Question: So far I've learned that (usually) when you assert, you should also throw. At first I wasn't sure it was right, it just made sense, and then <URL> verified.
The problem I have is that it causes repeated-code (at least via contracts). Here's an example of a name field that can't be null or white-space:
'''
public String Name
{
get { return _name; }
set
{
Contract.Requires(String.IsNullOrWhiteSpace(value) == false, "Names cannot be null or whitespace.");
if (String.IsNullOrWhiteSpace(value))
throw new ArgumentException("Names cannot be null or whitespace.");
_name = value;
}
}
'''
Clearly both the condition, and the error message are repeated.
How should I handle it? In one property it's manageable but in a class with multiple fields it's littering.
## Additional Information
I thought of using 'Contract.Requires<TException>' (which would assert in debug and throw in release), but the condition (which is the code) would be the message of the exception, which would most likely be displayed to the user (a user would probably like to know why his program crashed, and I wouldn't want to show the actual code). Here's an example:
'''
static void MyFunction(Boolean youCanSeeMyCode = false)
{
Contract.Requires<Exception>(youCanSeeMyCode, "(This is the exception's message)");
}
...
try
{
MyFunction();
}
catch (Exception ex)
{
MessageBox.Show(ex.Message, "Error");
}
'''

Any suggestions? I'm at a loss.
---
It made sense because if you only use assert and you still have a bug somewhere that you're unaware of, the release build would carry on as if everything's okay and hell could break loose.
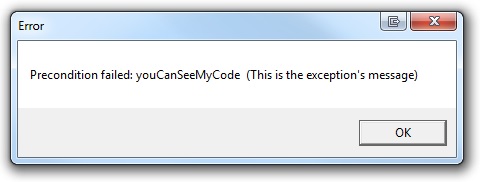
Answer: The answer you've linked to is about 'Debug.Assert', which is turned off for release builds by default. I've never liked that idea - it's like saying that it's only worth wearing a seatbelt when you're learning to drive, but not when you're driving at speed.
I would encourage you to use 'Contract.Requires' (no separate explicit throw statement) and then make sure that you configure your project so that preconditions are still checked in release builds. Your concern about the message being displayed to the user isn't a concern which should be addressed here - it should be addressed in your general exception handling. If you don't want to show exception messages to the user, don't show them... but log them. You really try to make exceptions meaningful to end users... that's not their purpose.